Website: apple
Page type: address-validator
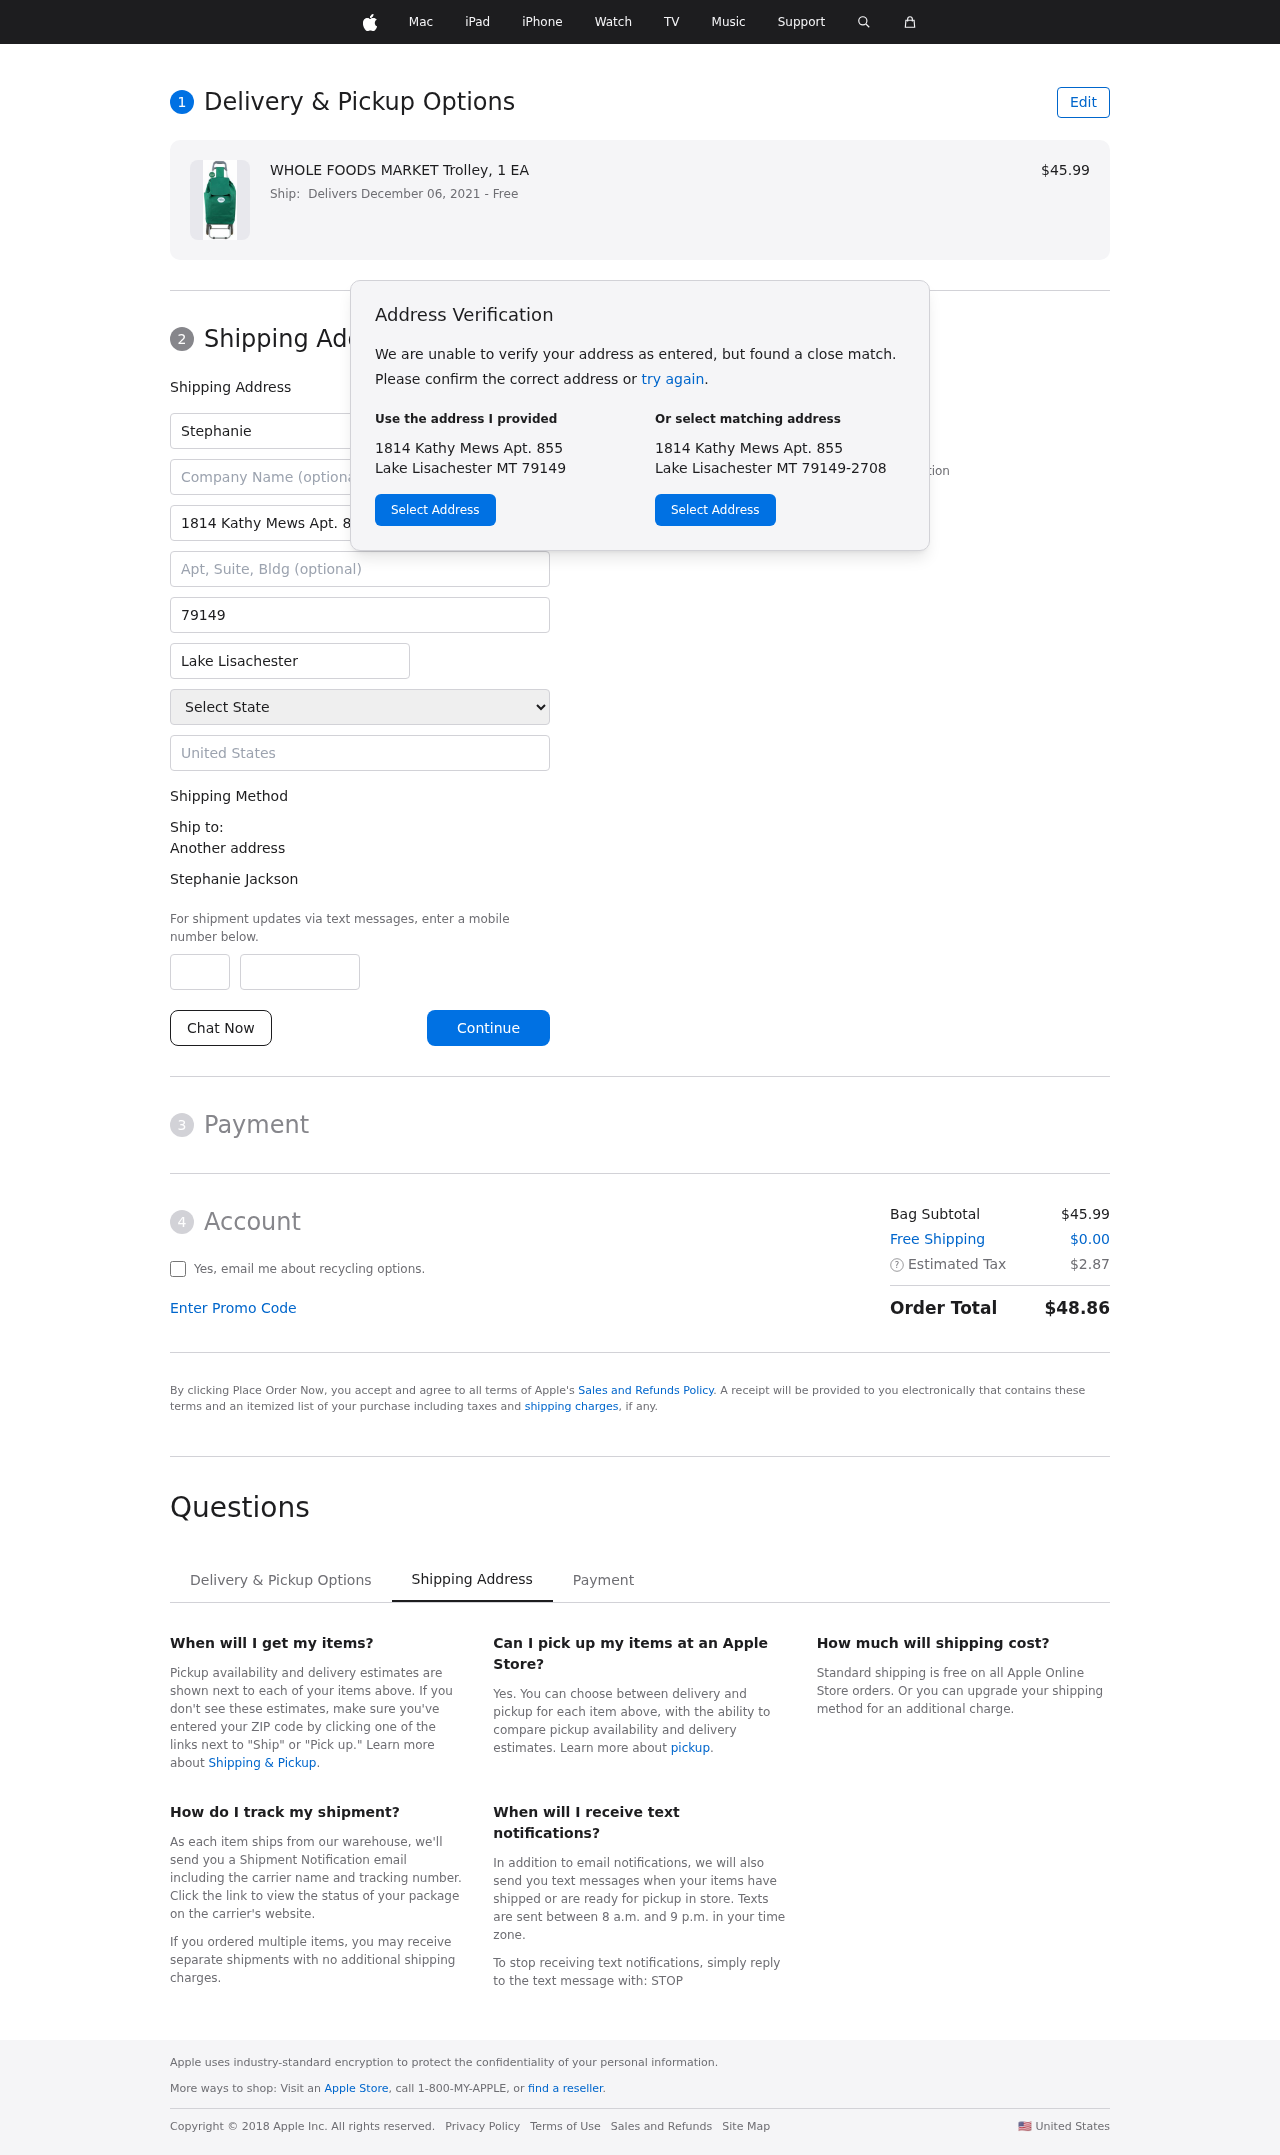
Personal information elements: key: PII_CITY
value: Lake Lisachester
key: PII_COUNTRY
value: United States
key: PII_FIRSTNAME
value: Stephanie
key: PII_FULLNAME
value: Stephanie Jackson
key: PII_LASTNAME
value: Jackson
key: PII_PHONE_AREA
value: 968
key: PII_PHONE_SUFFIX
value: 7238
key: PII_POSTCODE
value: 79149
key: PII_STATE
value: Montana
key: PII_STREET
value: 1814 Kathy Mews Apt. 855
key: PII_CITY_STATE_ZIP
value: Lake Lisachester MT 79149
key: PII_STATE_ABBR
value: MT
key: PII_POSTCODE_FULL
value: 79149
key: PII_POSTCODE_NUMERIC
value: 79149
Product elements: key: PRODUCT1_NAME
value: WHOLE FOODS MARKET Trolley, 1 EA
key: PRODUCT1_PRICE
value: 45.99
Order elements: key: ORDER_DELIVERY_DATE
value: Delivers December 06, 2021
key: ORDER_SUBTOTAL
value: $45.99
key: ORDER_SHIPPING_COST
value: $0.00
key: ORDER_TAX
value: $2.87
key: ORDER_TOTAL
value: $48.86